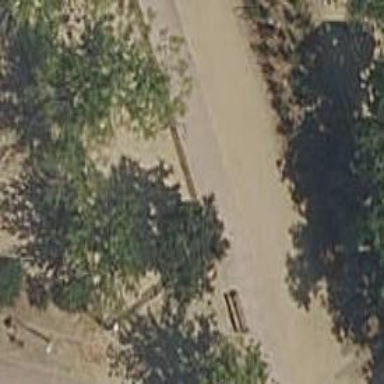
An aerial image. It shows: Playground with sandy surface.